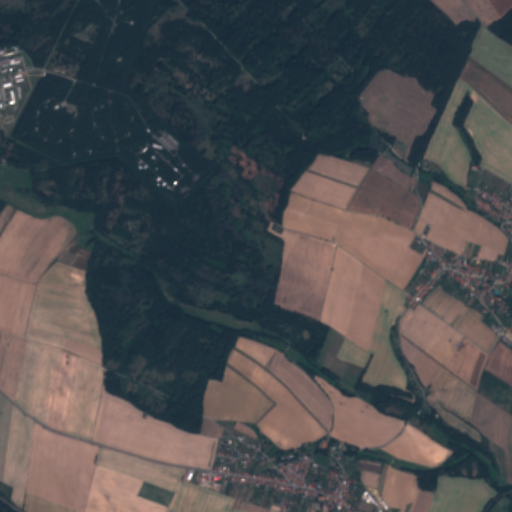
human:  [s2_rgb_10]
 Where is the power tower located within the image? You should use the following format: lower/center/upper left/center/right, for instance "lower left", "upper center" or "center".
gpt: The power tower is located in the center left of the image.
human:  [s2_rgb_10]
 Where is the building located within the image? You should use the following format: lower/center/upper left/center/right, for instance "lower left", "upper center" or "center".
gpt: There is no building in the image.